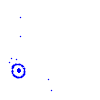
Particle: kaon